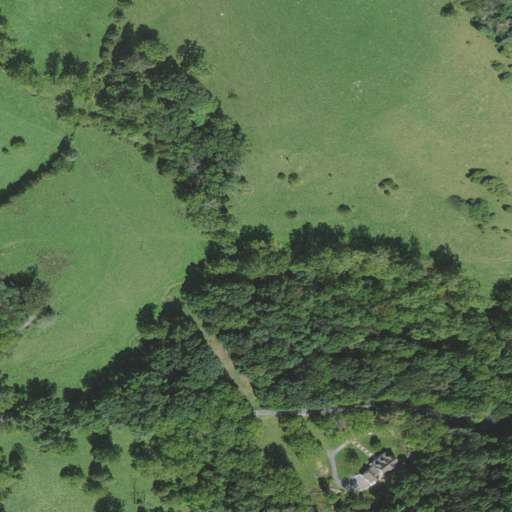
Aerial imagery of valley in Virginia named Frog Hollow containing pasture, mixed forest, deciduous forest, open development, and low intensity development